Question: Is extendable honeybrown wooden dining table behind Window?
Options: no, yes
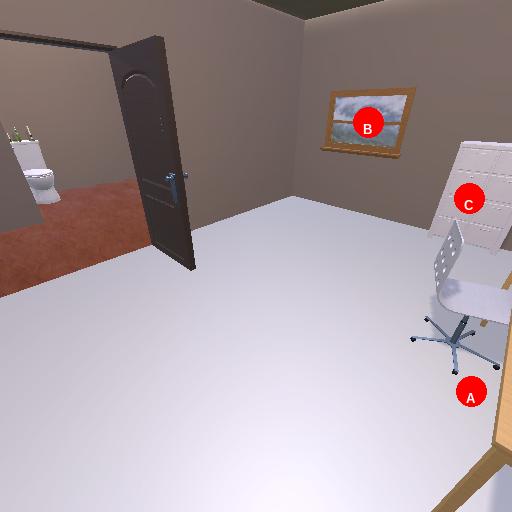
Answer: no